Field crop: maize
Growth stage: 2
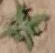
Species: atriplex